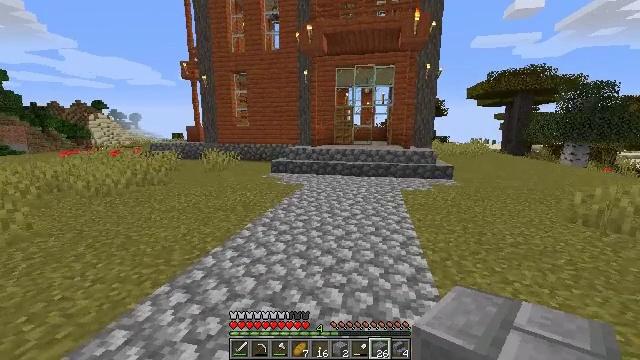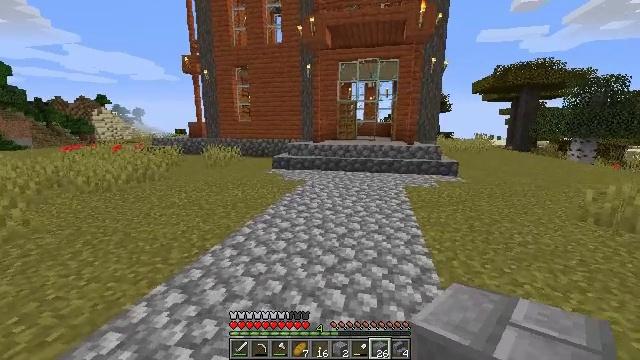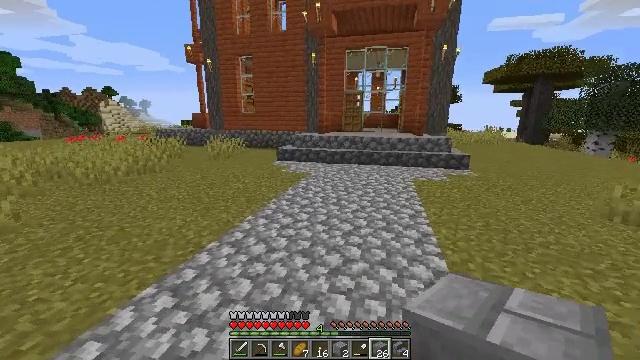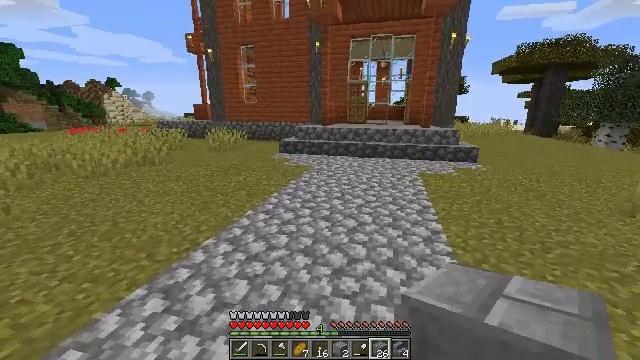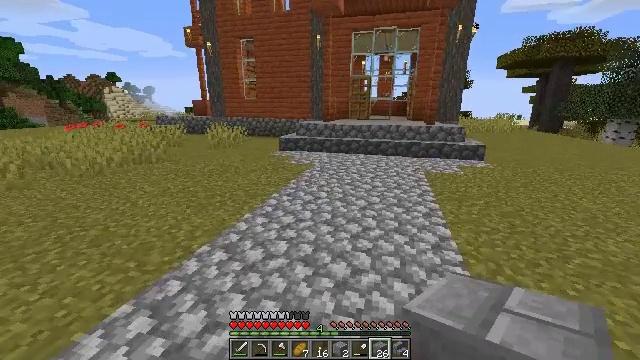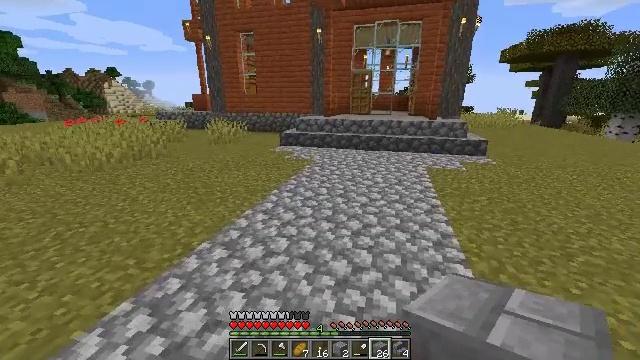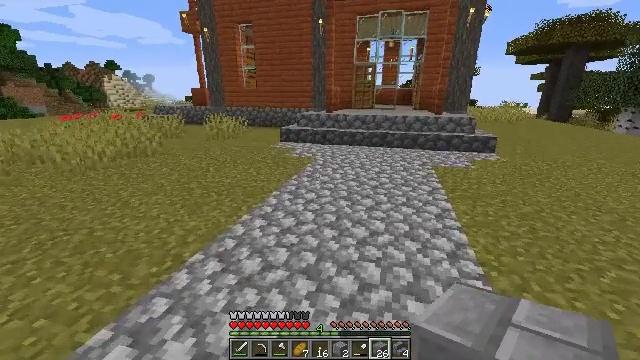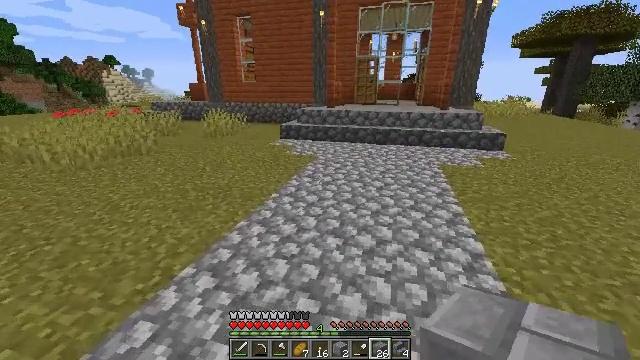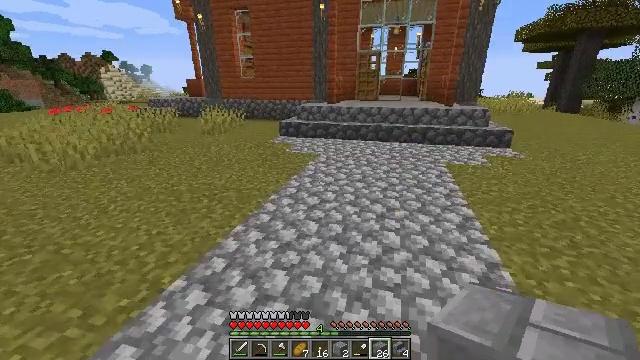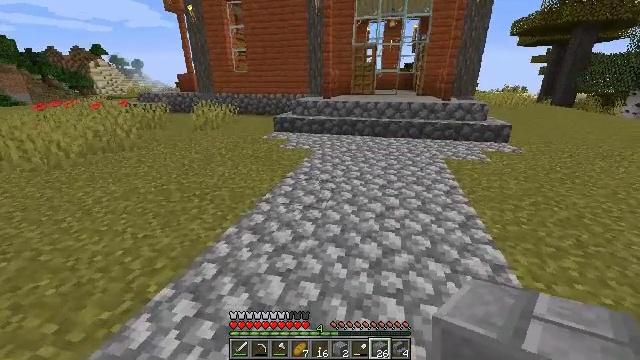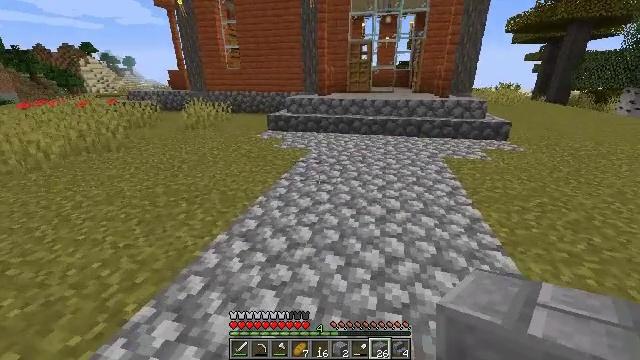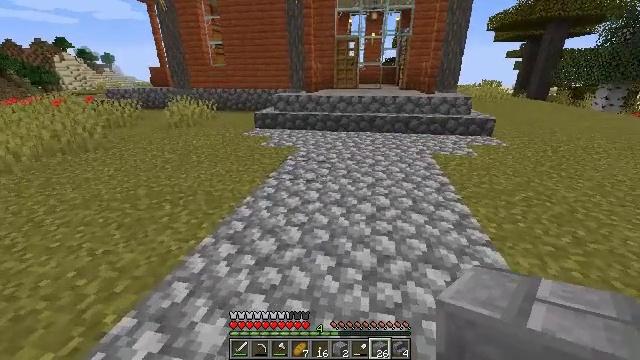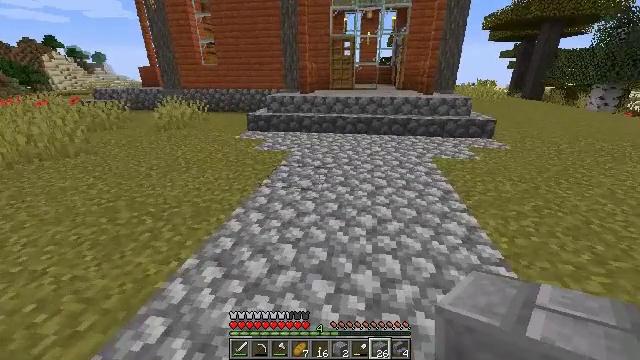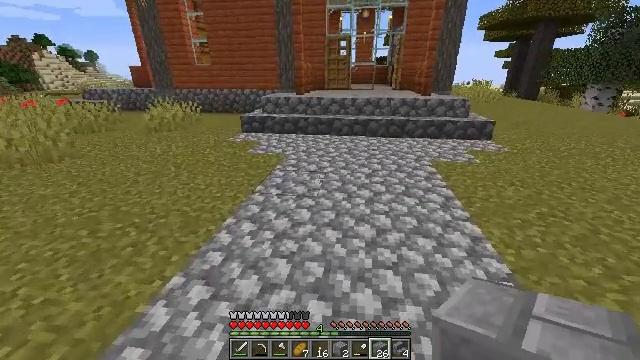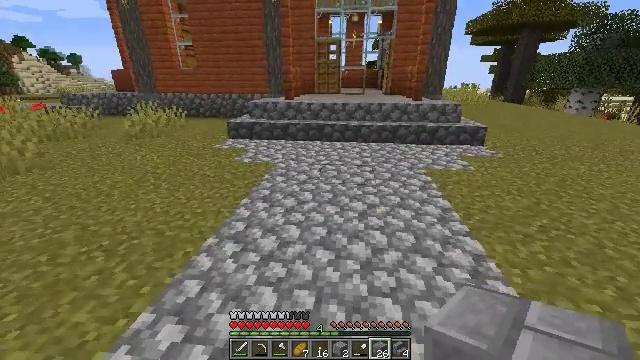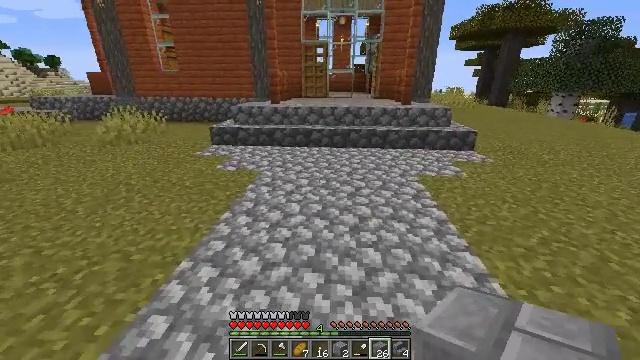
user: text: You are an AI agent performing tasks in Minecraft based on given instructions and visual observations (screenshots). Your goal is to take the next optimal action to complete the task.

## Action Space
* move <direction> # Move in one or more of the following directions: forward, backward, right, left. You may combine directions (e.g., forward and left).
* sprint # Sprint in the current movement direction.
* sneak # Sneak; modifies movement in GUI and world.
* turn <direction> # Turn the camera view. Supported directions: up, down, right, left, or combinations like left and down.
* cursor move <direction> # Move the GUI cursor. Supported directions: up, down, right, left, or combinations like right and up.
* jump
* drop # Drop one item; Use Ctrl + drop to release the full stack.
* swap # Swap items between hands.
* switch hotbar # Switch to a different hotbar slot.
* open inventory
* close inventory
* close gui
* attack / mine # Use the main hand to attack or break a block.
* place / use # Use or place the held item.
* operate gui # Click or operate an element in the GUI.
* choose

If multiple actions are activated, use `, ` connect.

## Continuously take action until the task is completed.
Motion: motion action
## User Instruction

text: Make polished granite by combining granite blocks.
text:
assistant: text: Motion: move forward, turn down
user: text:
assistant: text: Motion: move forward, turn left and down
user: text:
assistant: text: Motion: move forward, turn down
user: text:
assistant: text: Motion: move forward
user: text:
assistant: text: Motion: move forward, turn down
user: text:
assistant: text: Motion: move forward, turn down
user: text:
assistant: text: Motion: move forward, turn down
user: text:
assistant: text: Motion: move forward
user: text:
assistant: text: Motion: move forward, turn right and down
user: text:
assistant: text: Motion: move forward, turn right
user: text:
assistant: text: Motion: move forward, turn right
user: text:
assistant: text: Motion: move forward, turn right
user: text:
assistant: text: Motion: move forward
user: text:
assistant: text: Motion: move forward, turn right
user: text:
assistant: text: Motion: move forward, turn right
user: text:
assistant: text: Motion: move forward
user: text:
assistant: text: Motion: move forward
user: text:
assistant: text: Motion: move forward
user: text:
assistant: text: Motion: move forward
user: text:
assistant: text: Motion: move forward
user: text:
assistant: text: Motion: move forward
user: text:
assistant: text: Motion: move forward
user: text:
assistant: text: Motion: move forward
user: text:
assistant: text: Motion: move forward
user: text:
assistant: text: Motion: move forward
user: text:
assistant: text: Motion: move forward
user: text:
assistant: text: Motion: move forward
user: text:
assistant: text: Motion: move forward
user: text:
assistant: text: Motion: move forward, turn right
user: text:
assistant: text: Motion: move forward